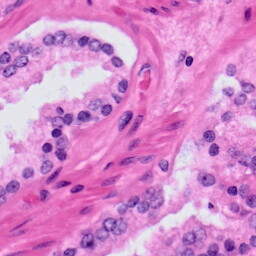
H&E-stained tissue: Prostate